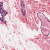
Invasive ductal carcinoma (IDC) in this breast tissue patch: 0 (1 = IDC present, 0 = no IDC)